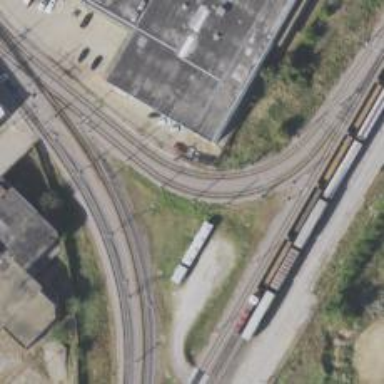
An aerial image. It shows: Light rail yard with electrified contact lines.